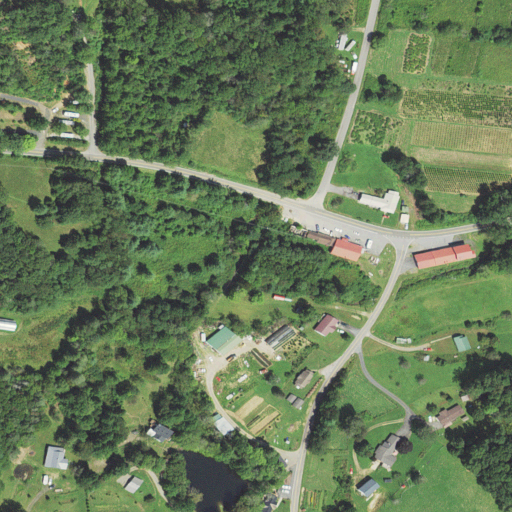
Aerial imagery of valley in North Carolina named Sugar Cove containing deciduous forest, pasture, open development, mixed forest, low intensity development, grassland, and medium intensity development